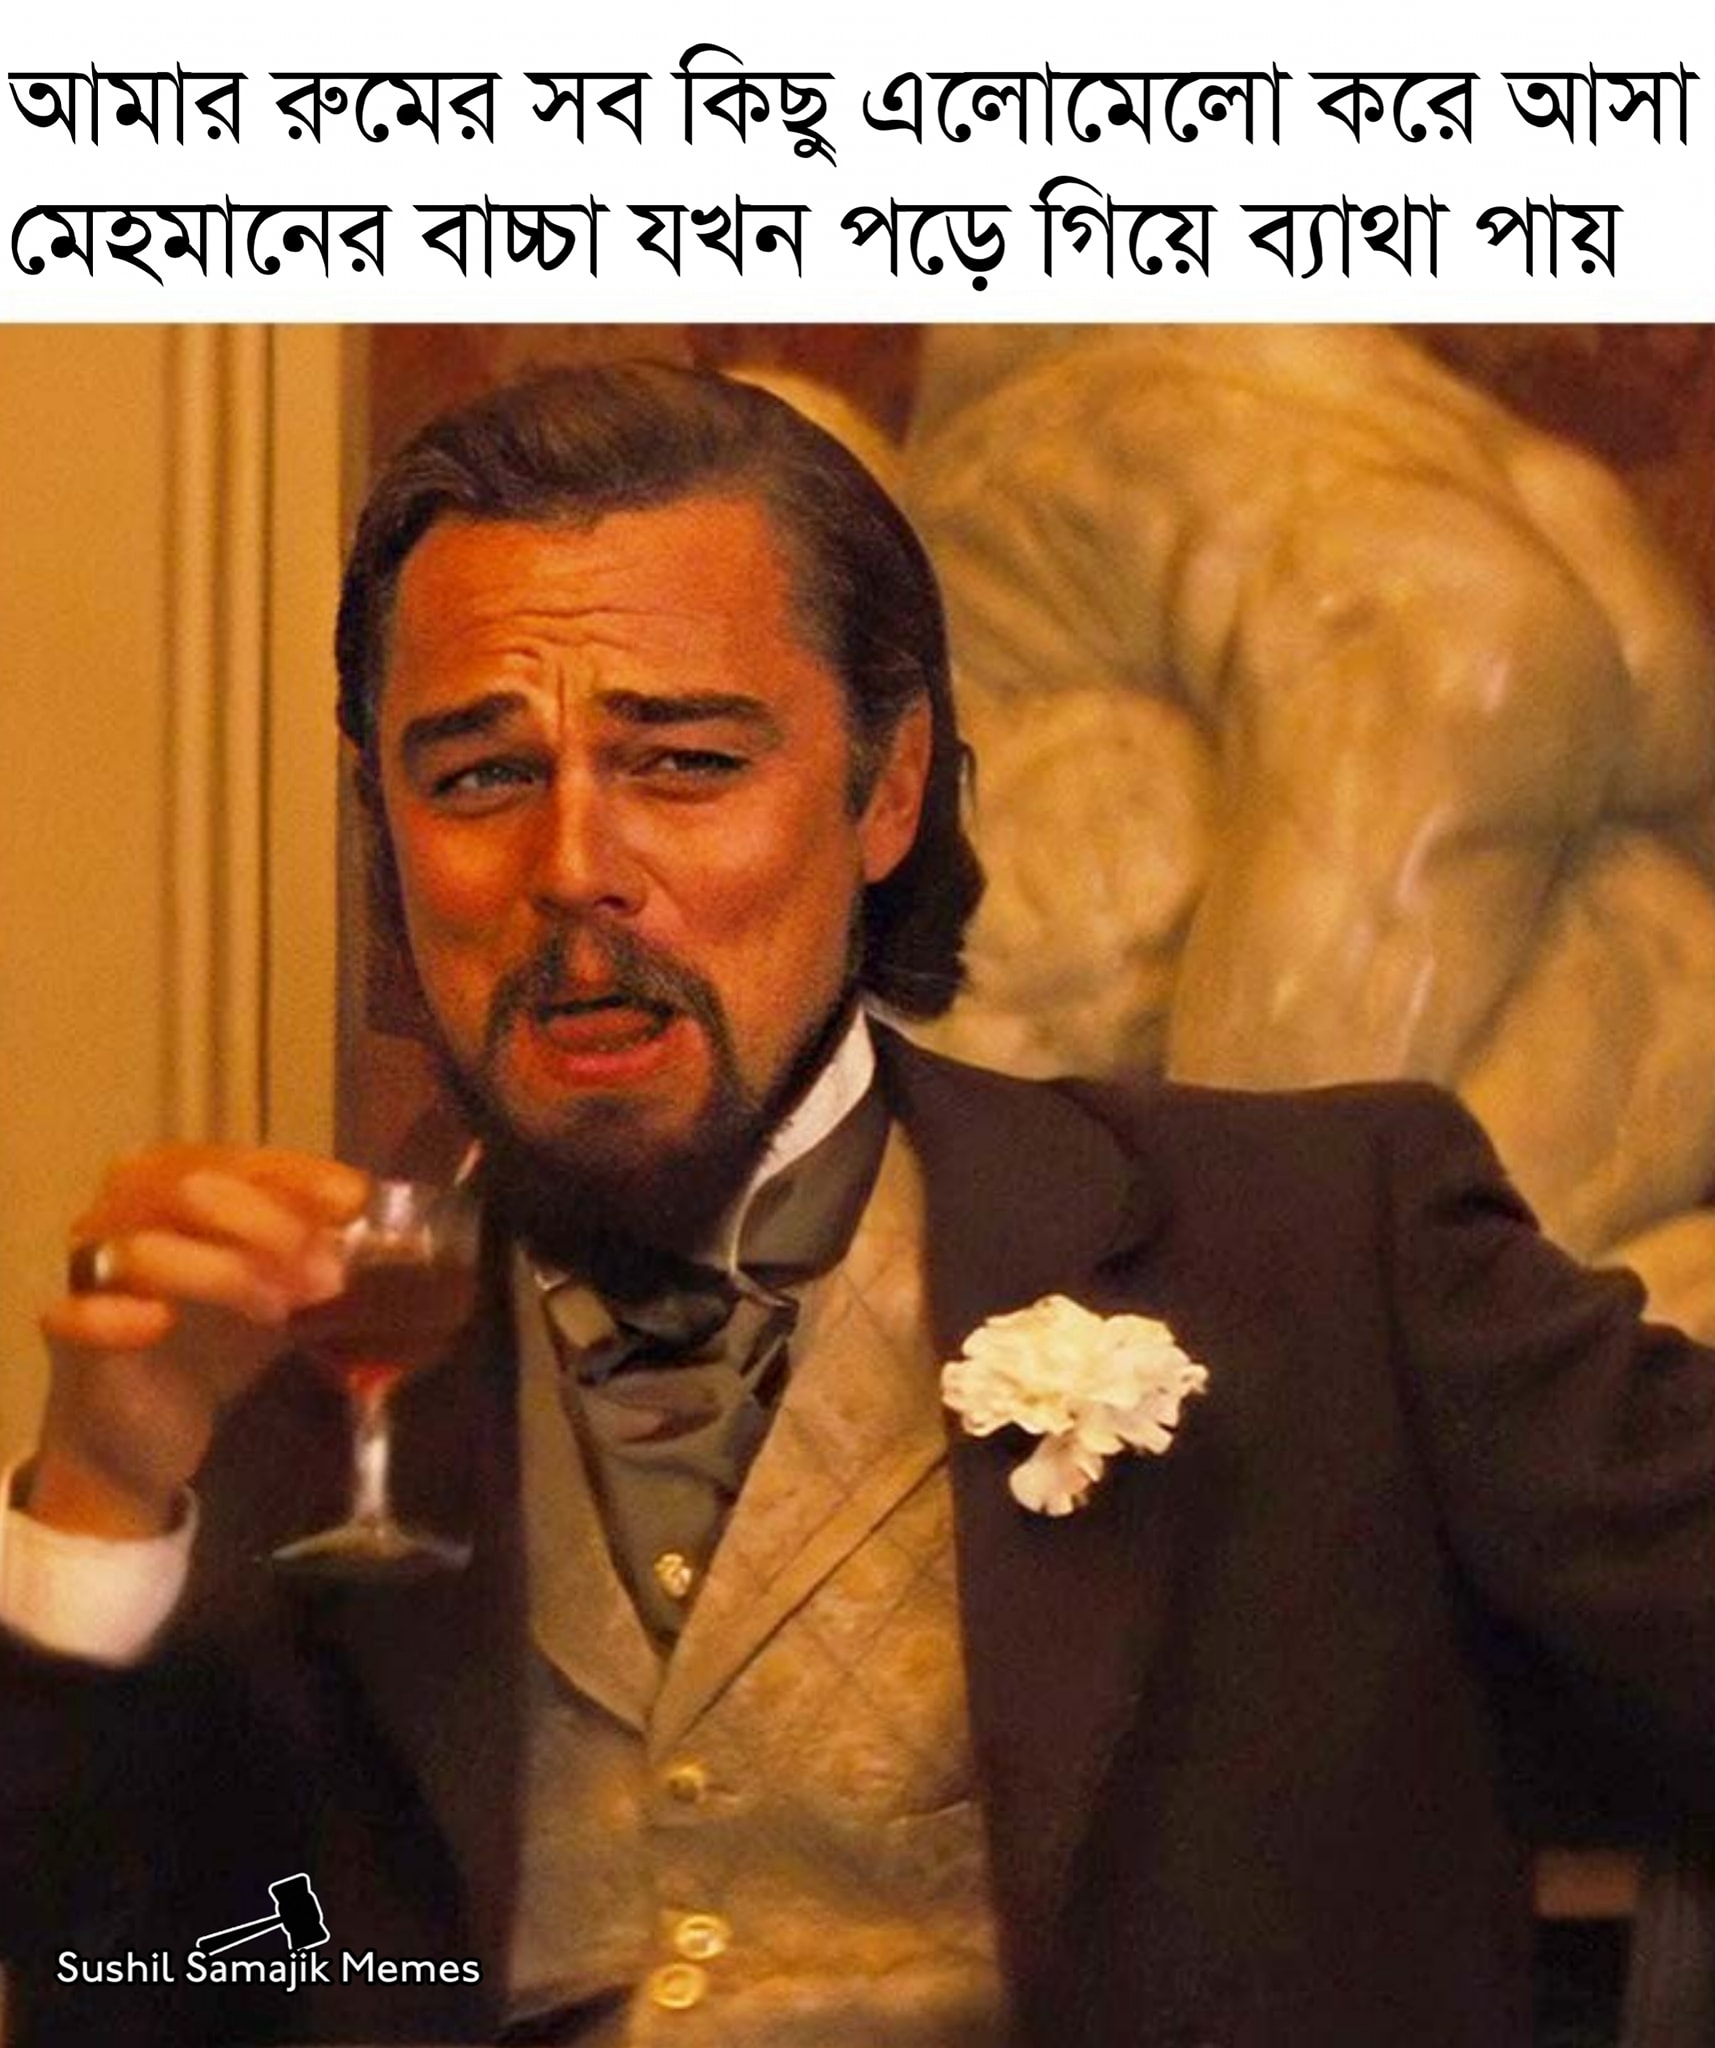
Caption: আমার রুমের সব কিছু এলোমেলো করে আসা মেহমানের বাচ্চা যখন পড়ে গিয়ে ব্যাথা পায়
Label: non-hate